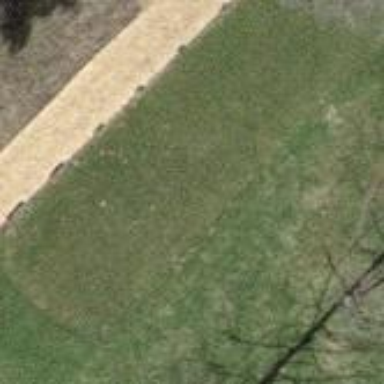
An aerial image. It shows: Grassy area designated as golf tee.